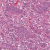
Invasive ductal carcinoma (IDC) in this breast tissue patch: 1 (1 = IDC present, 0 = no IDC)